Interaction volume radius: 10 \u00c5
Interaction volume height: 20 \u00c5
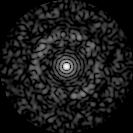
Disorder parameter: 0.8464